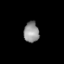
Tissue: lung
Cell type: Smooth muscle cells
Senescence score: 0.5987
Nuclear area (px): 307
Mean DAPI intensity: 145.902